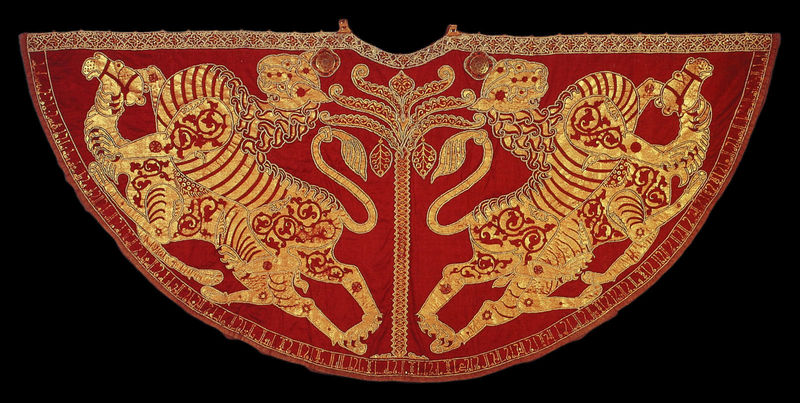
Titel: Krönungsmantel des Heiligen Römischen Reiches
Institution: Wien, Schatzkammer
Schlagwörter: baum, blätter, kampf, umhang, blume, rot, tier, tiere, muster, ornament, teppich, kragen, zweige, kirche, bestickt, gewand, gold, mantel, stickerei, stoff, blatt, locken, ranken, beine, schwanz, schweif, schrift, zwei, kaiser, papst, bordüre, symmetrie, ornamente, streifen, deutsch, palme, stola, orient, zweig, krallen, ranke, halbrund, wappen, fabelwesen, greif, löwe, zierde, cape, persien, krönungsmantel, kamel, tieger, tiger, fabeltier, halsausschnitt, kamele, klemmen, casale, palme rot